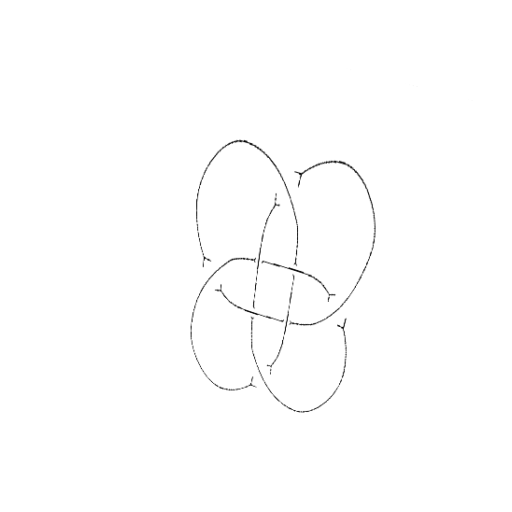
Crossing number: 8